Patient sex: M
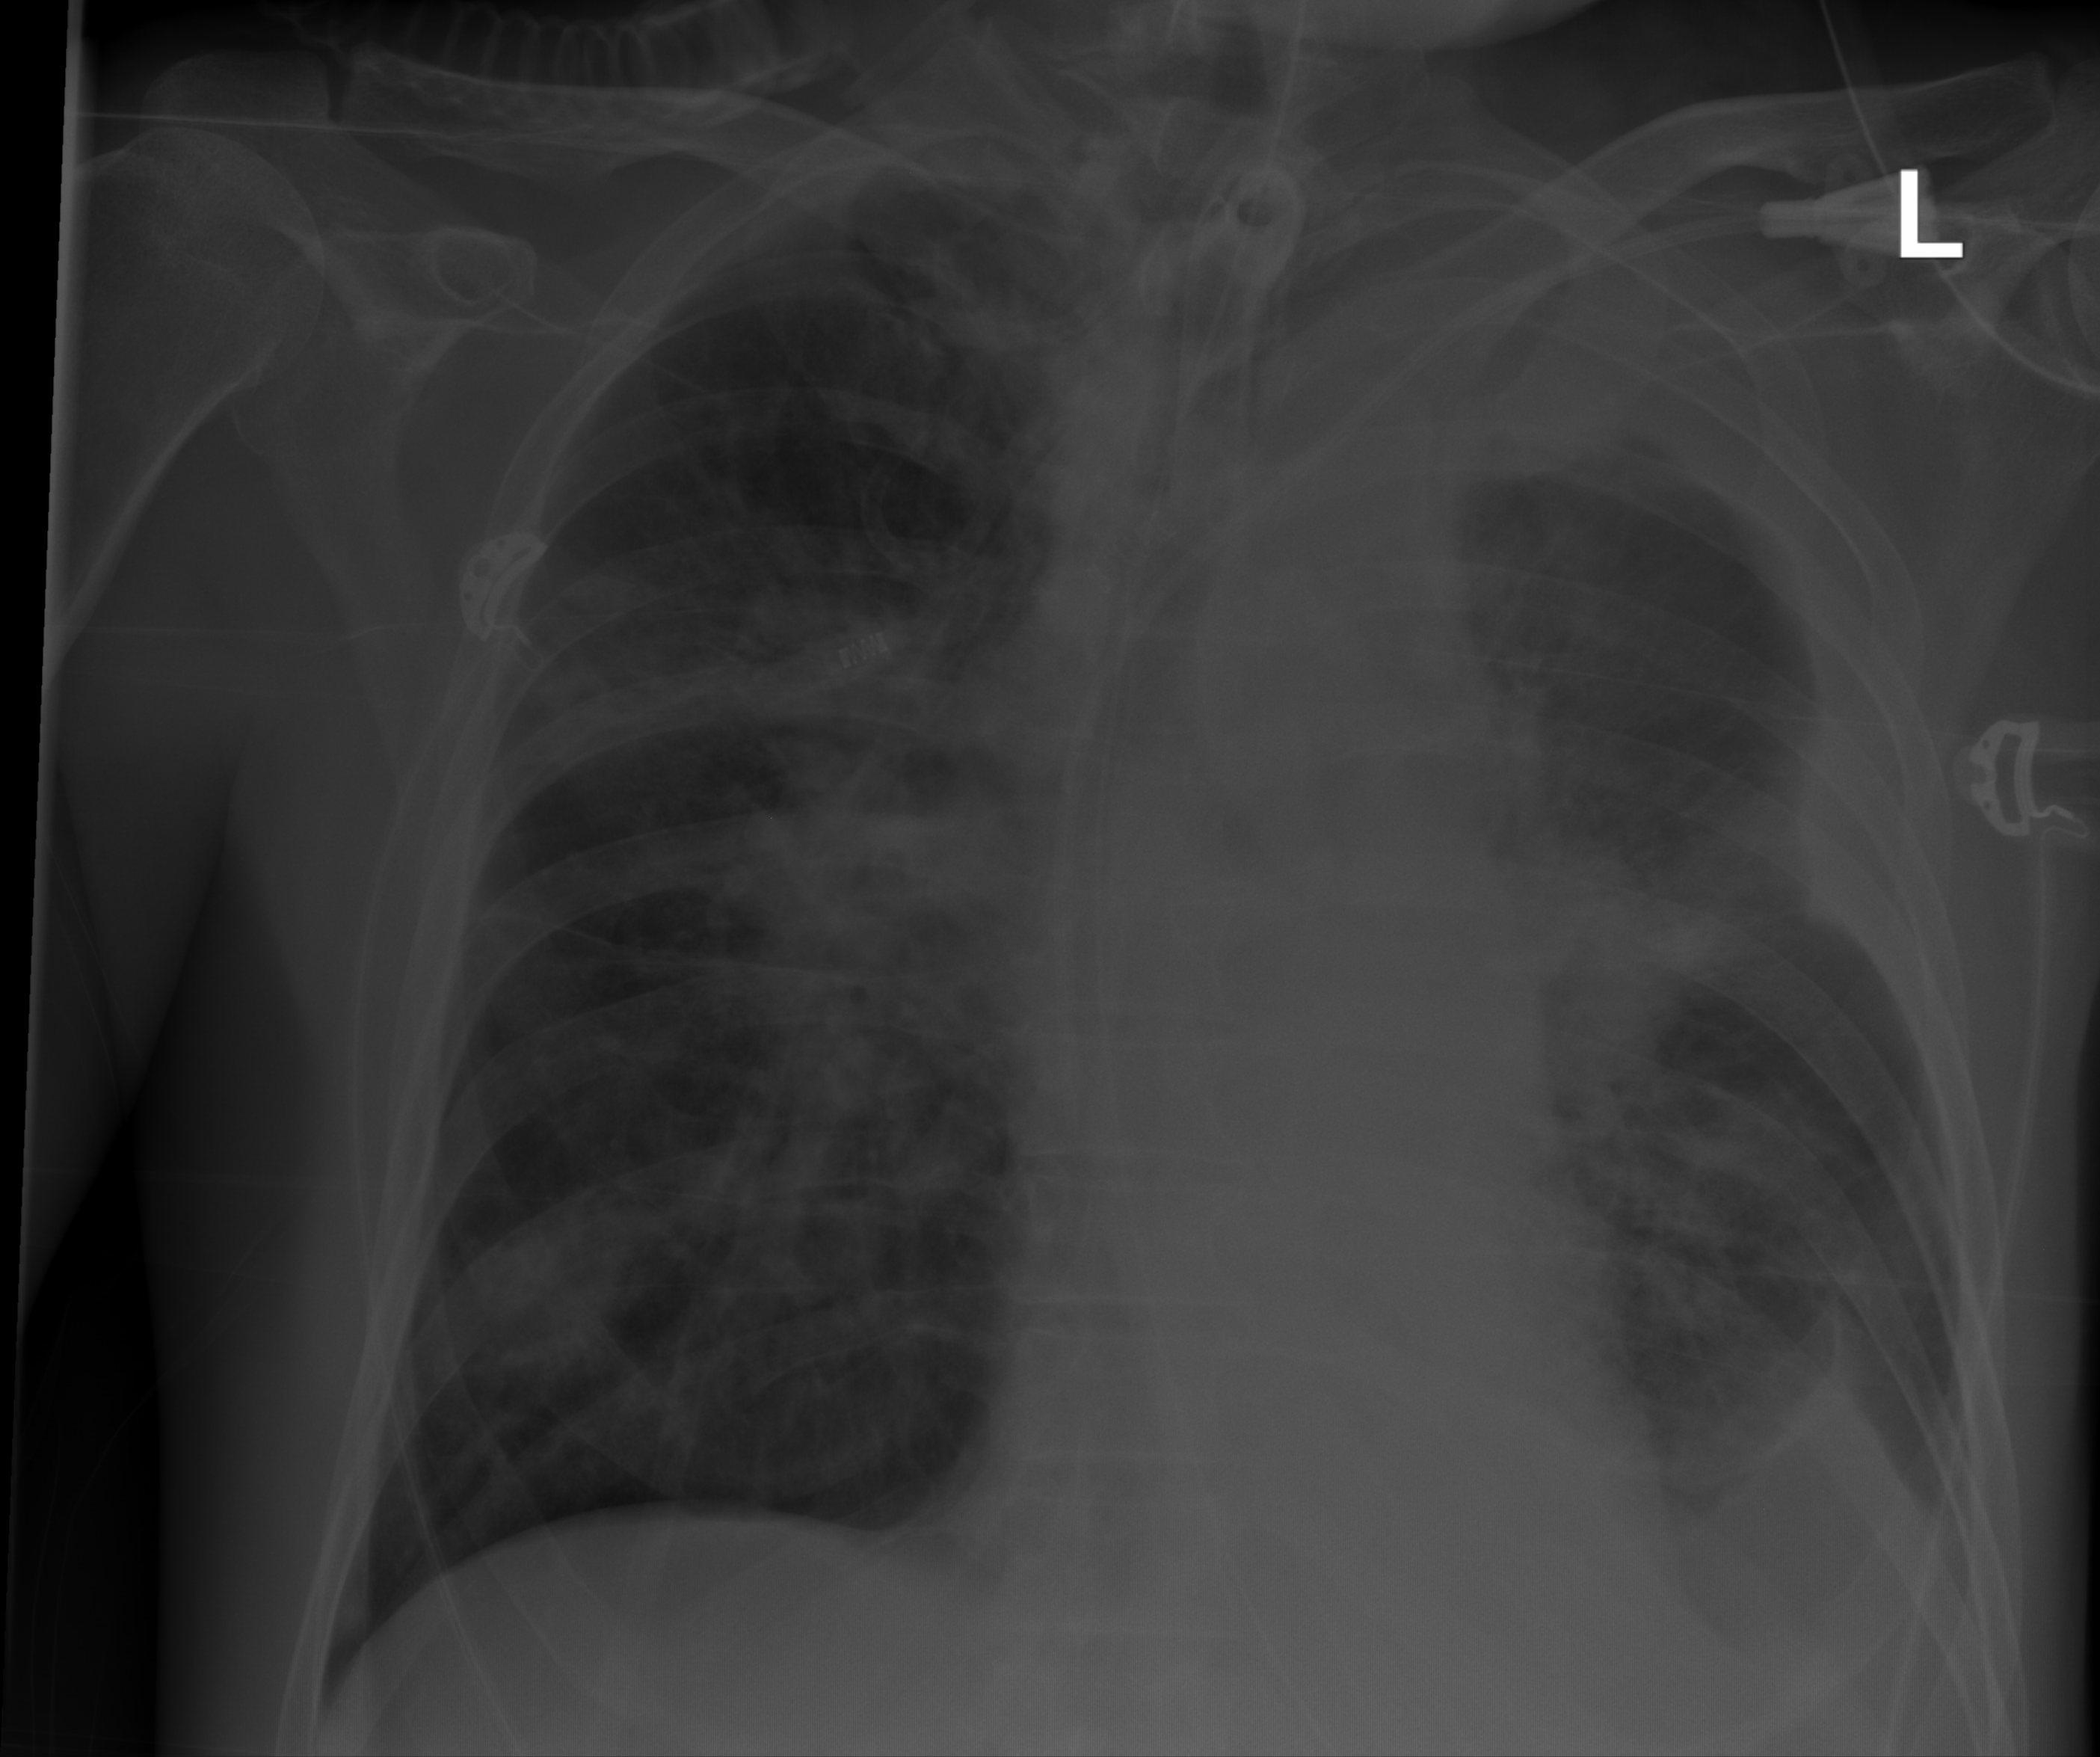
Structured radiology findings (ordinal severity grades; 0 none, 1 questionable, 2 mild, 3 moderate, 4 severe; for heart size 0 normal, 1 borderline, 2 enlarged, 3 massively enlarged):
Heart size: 0
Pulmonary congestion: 2
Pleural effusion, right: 0
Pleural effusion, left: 3
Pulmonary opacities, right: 2
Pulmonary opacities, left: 3
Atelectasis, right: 0
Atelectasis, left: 2